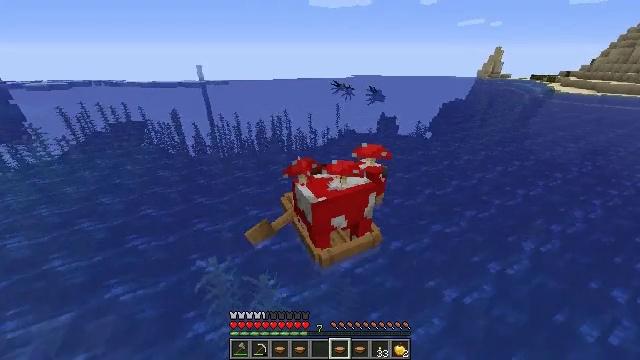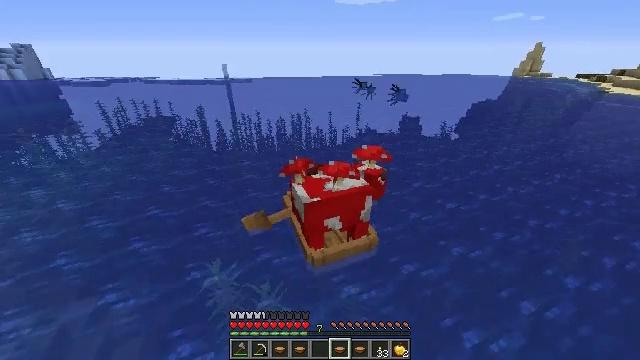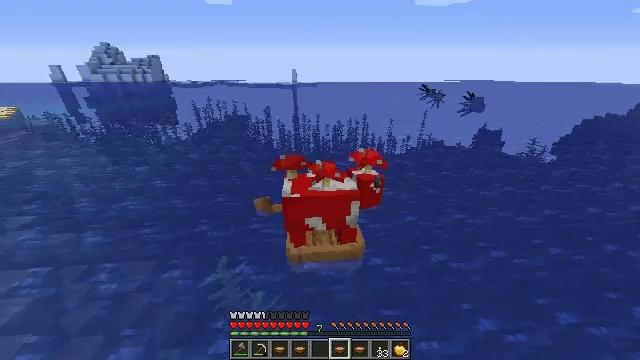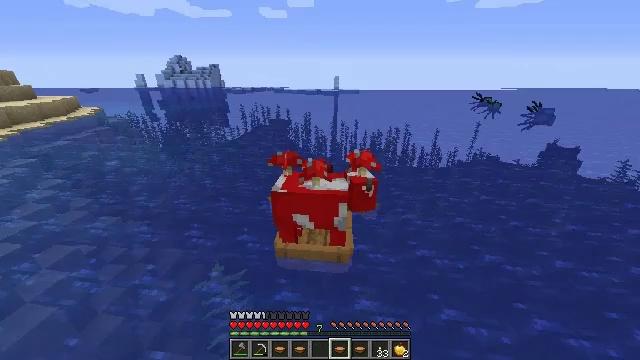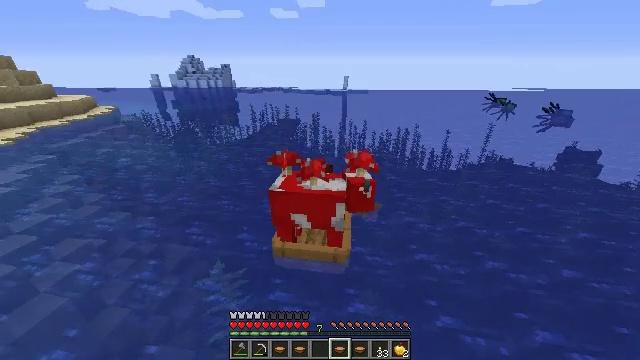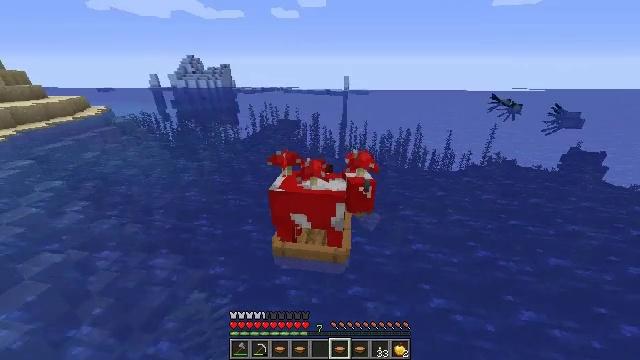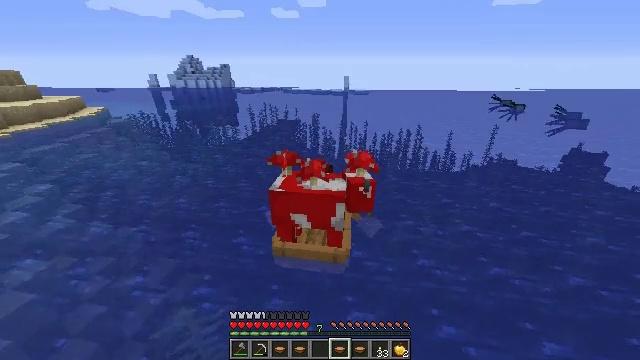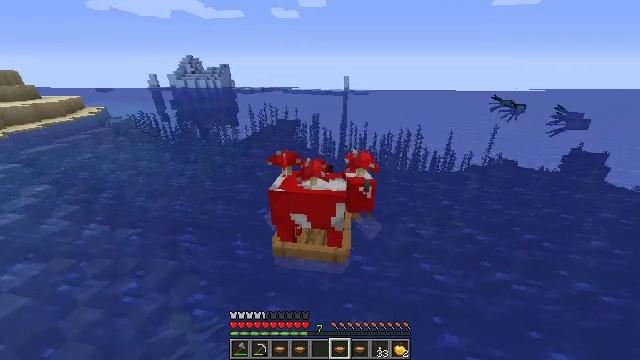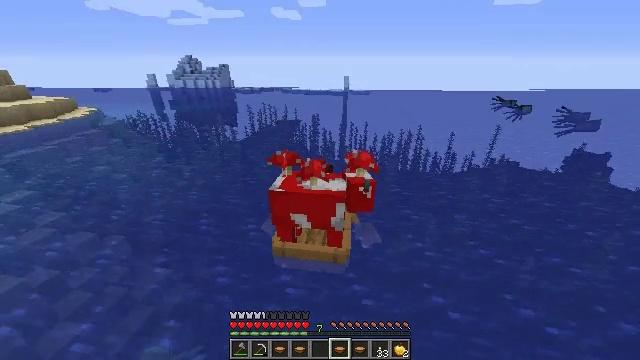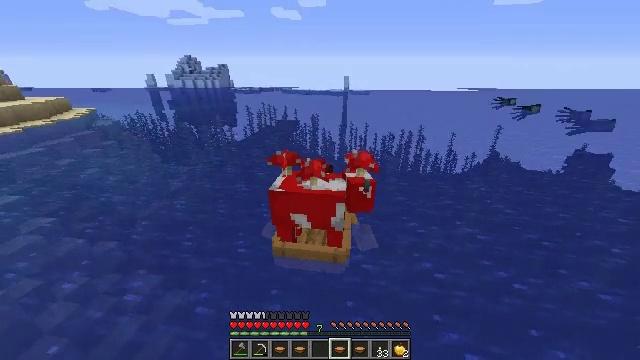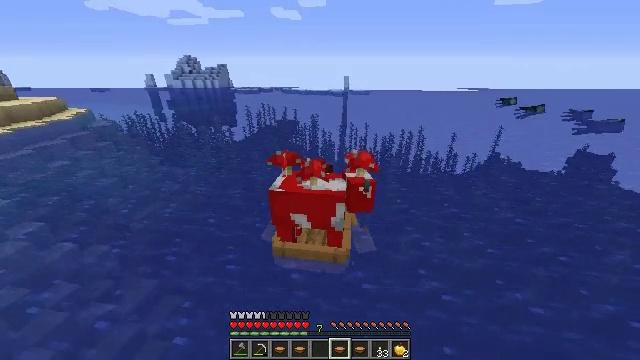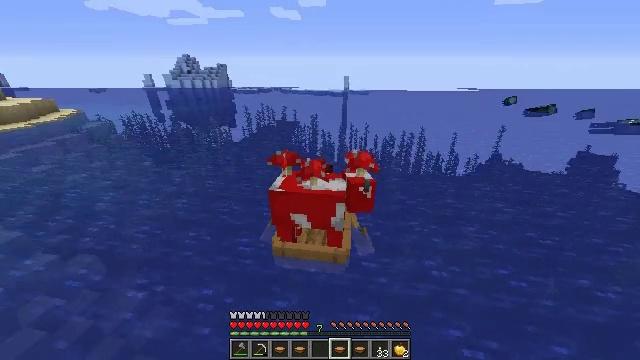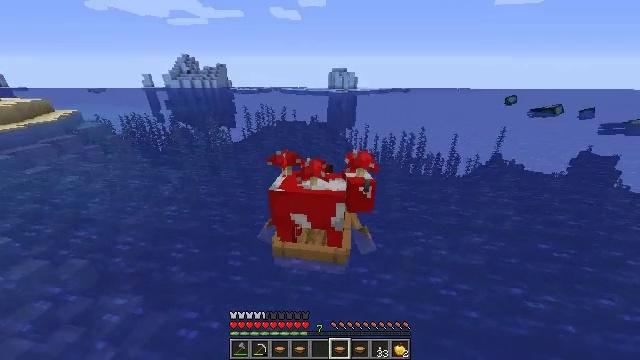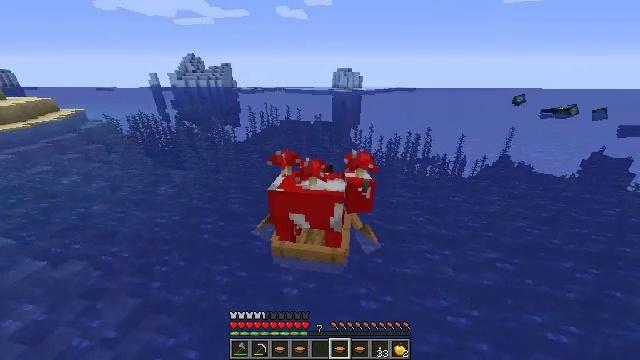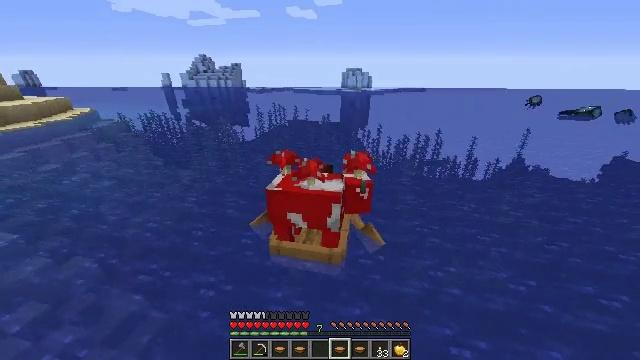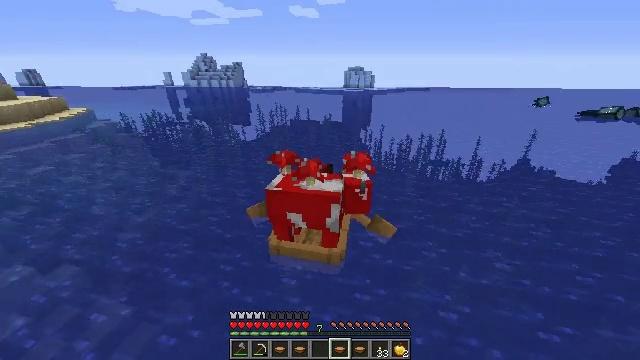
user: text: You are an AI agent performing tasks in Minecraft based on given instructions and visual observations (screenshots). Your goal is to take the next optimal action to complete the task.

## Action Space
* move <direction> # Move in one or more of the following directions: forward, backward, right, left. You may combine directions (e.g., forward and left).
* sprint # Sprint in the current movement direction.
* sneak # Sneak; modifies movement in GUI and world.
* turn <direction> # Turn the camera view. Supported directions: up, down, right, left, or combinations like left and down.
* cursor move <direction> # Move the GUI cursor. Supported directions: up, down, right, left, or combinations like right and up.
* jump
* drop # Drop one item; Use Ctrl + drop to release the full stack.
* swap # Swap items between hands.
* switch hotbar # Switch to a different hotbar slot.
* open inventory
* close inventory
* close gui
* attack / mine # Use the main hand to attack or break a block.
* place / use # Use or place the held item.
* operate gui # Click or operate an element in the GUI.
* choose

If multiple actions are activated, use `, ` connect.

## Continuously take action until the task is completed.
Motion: motion action
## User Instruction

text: Remove a mushroom stew from the inventory.
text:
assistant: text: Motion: move forward, turn left
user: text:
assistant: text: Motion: move forward, turn left and up
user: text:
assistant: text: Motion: move forward, turn left and up
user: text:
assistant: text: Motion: move forward, turn left
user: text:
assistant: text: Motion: move forward
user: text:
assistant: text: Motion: move forward
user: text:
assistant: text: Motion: move forward
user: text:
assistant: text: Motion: move forward
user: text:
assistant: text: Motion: move forward
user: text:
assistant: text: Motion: move forward
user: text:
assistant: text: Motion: move forward
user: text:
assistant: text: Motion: move forward
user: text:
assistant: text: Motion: move forward, turn left
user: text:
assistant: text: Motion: move forward, turn left
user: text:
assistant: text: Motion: move forward
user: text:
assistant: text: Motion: move forward, turn left, use / place
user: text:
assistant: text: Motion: move forward, use / place
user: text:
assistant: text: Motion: move forward, use / place
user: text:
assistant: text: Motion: move forward and move right, use / place
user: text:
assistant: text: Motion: move forward and move right, use / place
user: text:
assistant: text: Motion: move forward and move right, use / place
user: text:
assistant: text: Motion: move forward, use / place
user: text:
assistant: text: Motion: move forward, use / place
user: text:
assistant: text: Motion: move forward
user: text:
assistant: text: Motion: move forward
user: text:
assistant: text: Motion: move forward
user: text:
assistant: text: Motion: move forward
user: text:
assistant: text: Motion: move forward
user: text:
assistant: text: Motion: move forward, sprint
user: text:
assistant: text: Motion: move forward, sprint